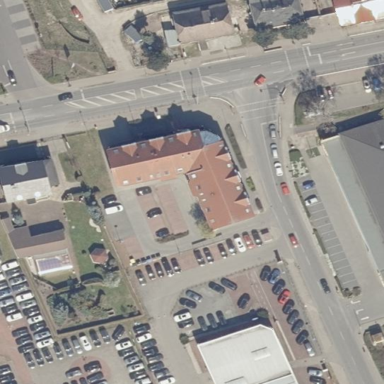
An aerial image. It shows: Gabled-roof retail building.